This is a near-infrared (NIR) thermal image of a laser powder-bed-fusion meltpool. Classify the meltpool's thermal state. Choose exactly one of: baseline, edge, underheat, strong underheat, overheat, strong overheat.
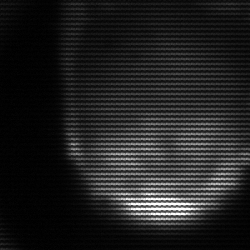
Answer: edge